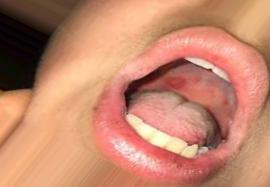
Condition: Mouth Ulcer